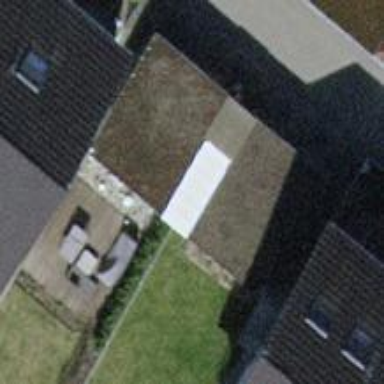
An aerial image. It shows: Garage.